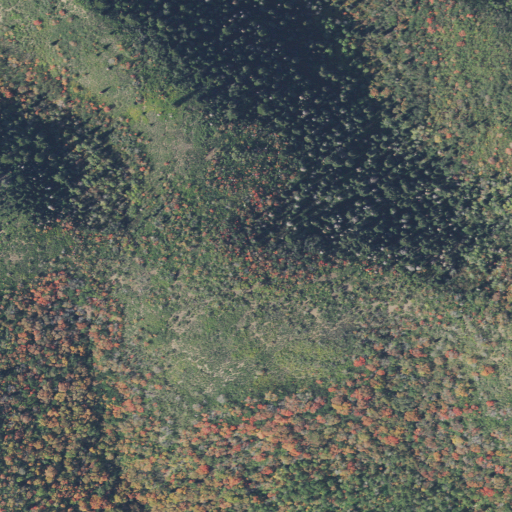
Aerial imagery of ridge(s) in Utah named Grindstone Ridge containing deciduous forest, evergreen forest, and shrub